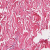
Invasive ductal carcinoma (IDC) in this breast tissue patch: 0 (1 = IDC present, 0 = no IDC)